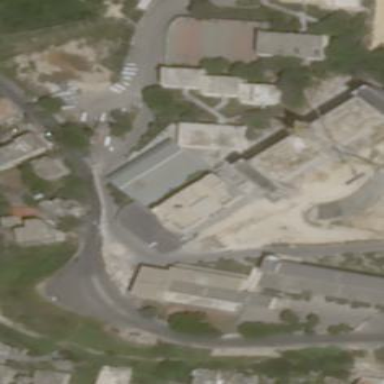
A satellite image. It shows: School building.